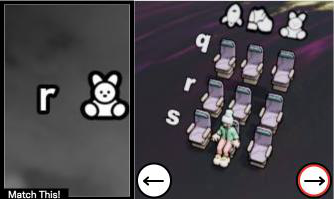
Task: seats
Answer: no